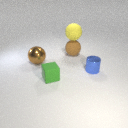
large brown rubber sphere behind large brown metal sphere